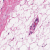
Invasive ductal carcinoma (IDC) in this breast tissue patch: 0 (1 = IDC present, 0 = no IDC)